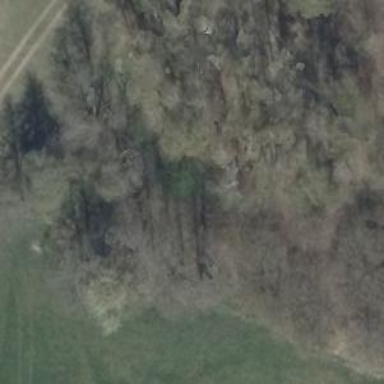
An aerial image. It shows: Forest area.